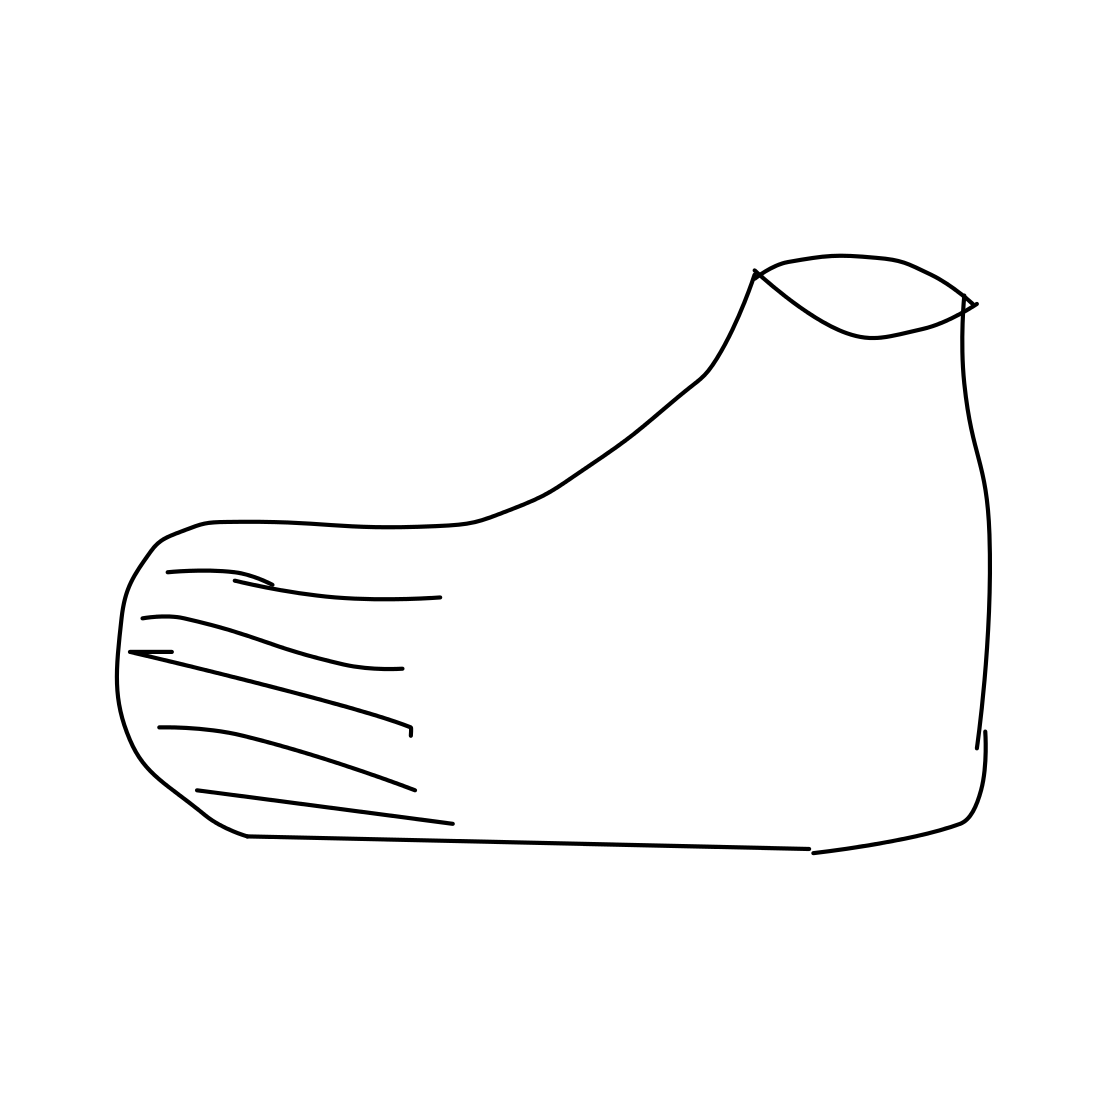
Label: shoe